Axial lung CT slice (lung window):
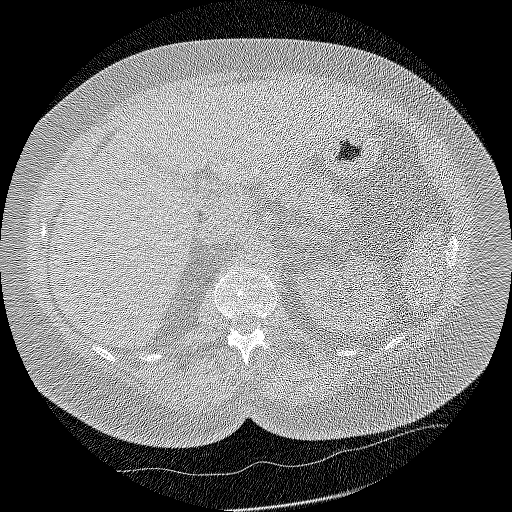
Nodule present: no